Question: All
I have two table

1st table is : wp_frm_item_metas
2nd table is : wp_frm_items
Now i want to meta_value based on wp_frm_items table fields value.
I fired this sql. it returns me Subquery returns more than 1 row
'''
SELECT meta_value
FROM wp_frm_item_metas
WHERE (item_id=(
SELECT id
FROM wp_frm_items
WHERE form_id ='9' && user_id='1')
&& field_id=128)
'''
I tried this solution
'''
SELECT meta_value
FROM wp_frm_item_metas
WHERE (item_id=(
SELECT count(*) as c,id
FROM wp_frm_items
WHERE form_id ='9' && user_id='1')
&& field_id=128 && c > 1)
ORDER BY c DESC
'''
It returns this error Operand should contain 1 column(s)
My code is
'''
foreach($fp_id_c as $kid=>$id)
{
if (!$id or ($logged_in && !$user_ID)) return;
$id = (int)$id;
//echo $logged_in.'-'.(int)$user_ID;
if ($logged_in){
echo $ff_id_c[$kid];
global $wpdb;
echo "SELECT meta_value FROM wp_frm_item_metas WHERE (item_id=(SELECT count(*) as c,id FROM wp_frm_items WHERE form_id ='$kid' && user_id='". (int)$user_ID ."') && ORDER BY c DESC && field_id=$ff_id_c[$kid])";
$result_c= $wpdb->get_var("SELECT meta_value FROM wp_frm_item_metas WHERE (item_id IN (SELECT count(*) as c,id FROM wp_frm_items WHERE form_id ='$kid' && user_id='". (int)$user_ID ."') && field_id=$ff_id_c[$kid]) ORDER BY c DESC");
echo $result_c;
}
}
'''
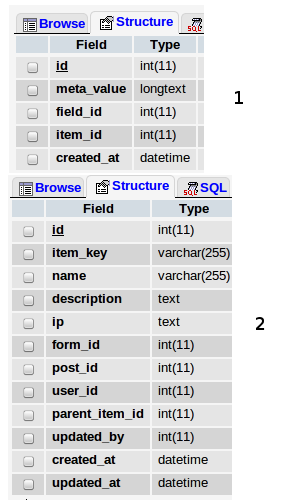
Answer: Try the IN clause
'''
SELECT meta_value FROM wp_frm_item_metas
WHERE (item_id IN (
SELECT id FROM
wp_frm_items WHERE
form_id ='9' && user_id='1'
)
&& field_id=128
)
'''